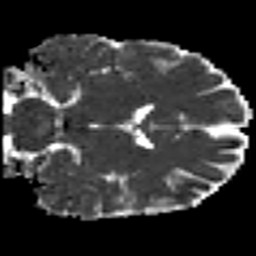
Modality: MD
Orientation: coronal
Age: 26
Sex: female
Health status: healthy
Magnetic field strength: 3 T
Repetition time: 8.4 s
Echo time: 0.0926 s